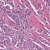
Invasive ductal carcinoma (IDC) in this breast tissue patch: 1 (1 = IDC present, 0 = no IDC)